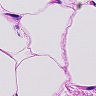
Metastatic tissue present: no